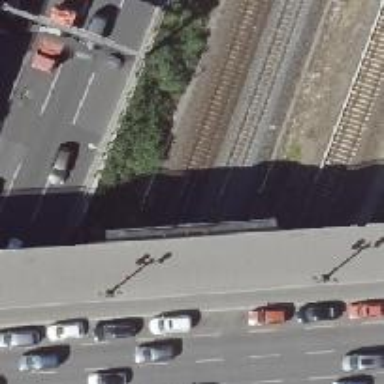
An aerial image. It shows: Railway signal.